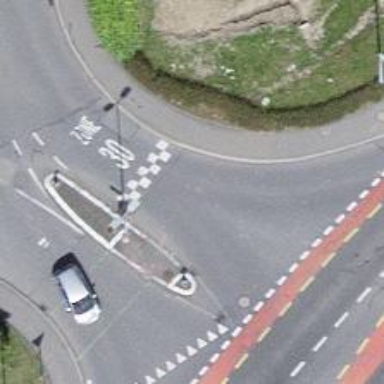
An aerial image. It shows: Kerb barrier.